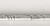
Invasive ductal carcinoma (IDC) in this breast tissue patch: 0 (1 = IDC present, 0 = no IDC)